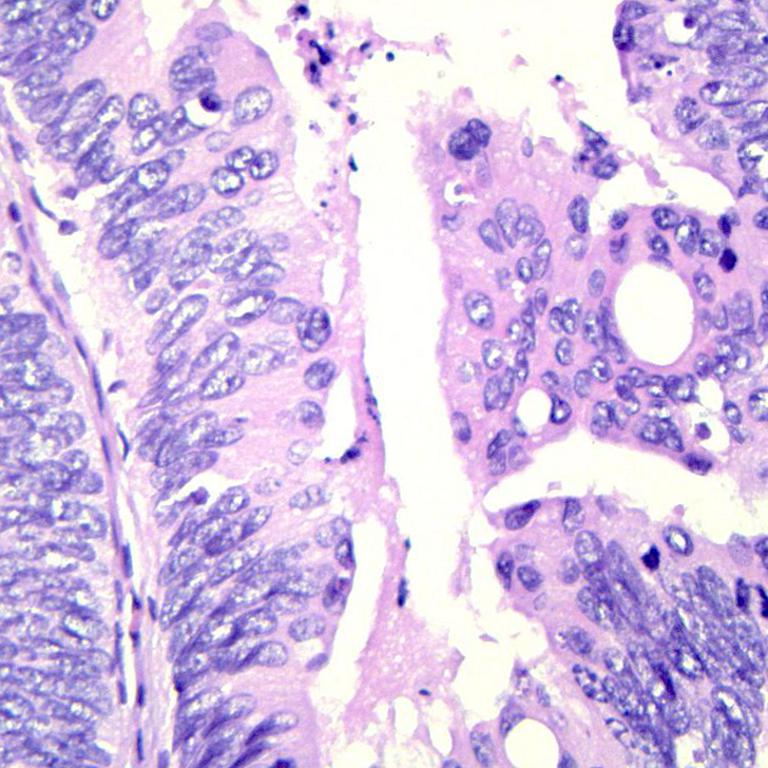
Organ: colon
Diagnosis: adenocarcinomas